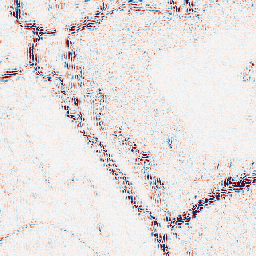
Category: wavelet
Decomposition family: wavelet_dwt
Decomposition parameters: wavelet: sym4
level: 2
Upsampling method: area
Upsampling parameters: scale: 4
Upsampling scale: 4